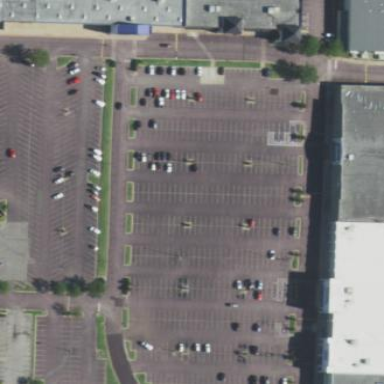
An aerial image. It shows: Retail area.